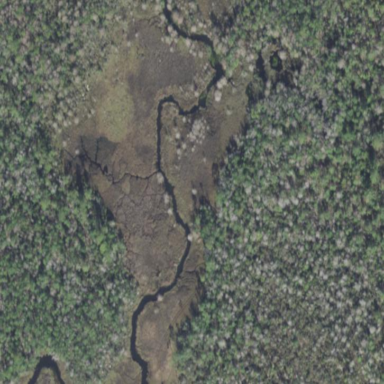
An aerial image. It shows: Marsh wetland.